Interaction volume radius: 5 \u00c5
Interaction volume height: 10 \u00c5
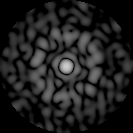
Disorder parameter: 0.873